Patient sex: M
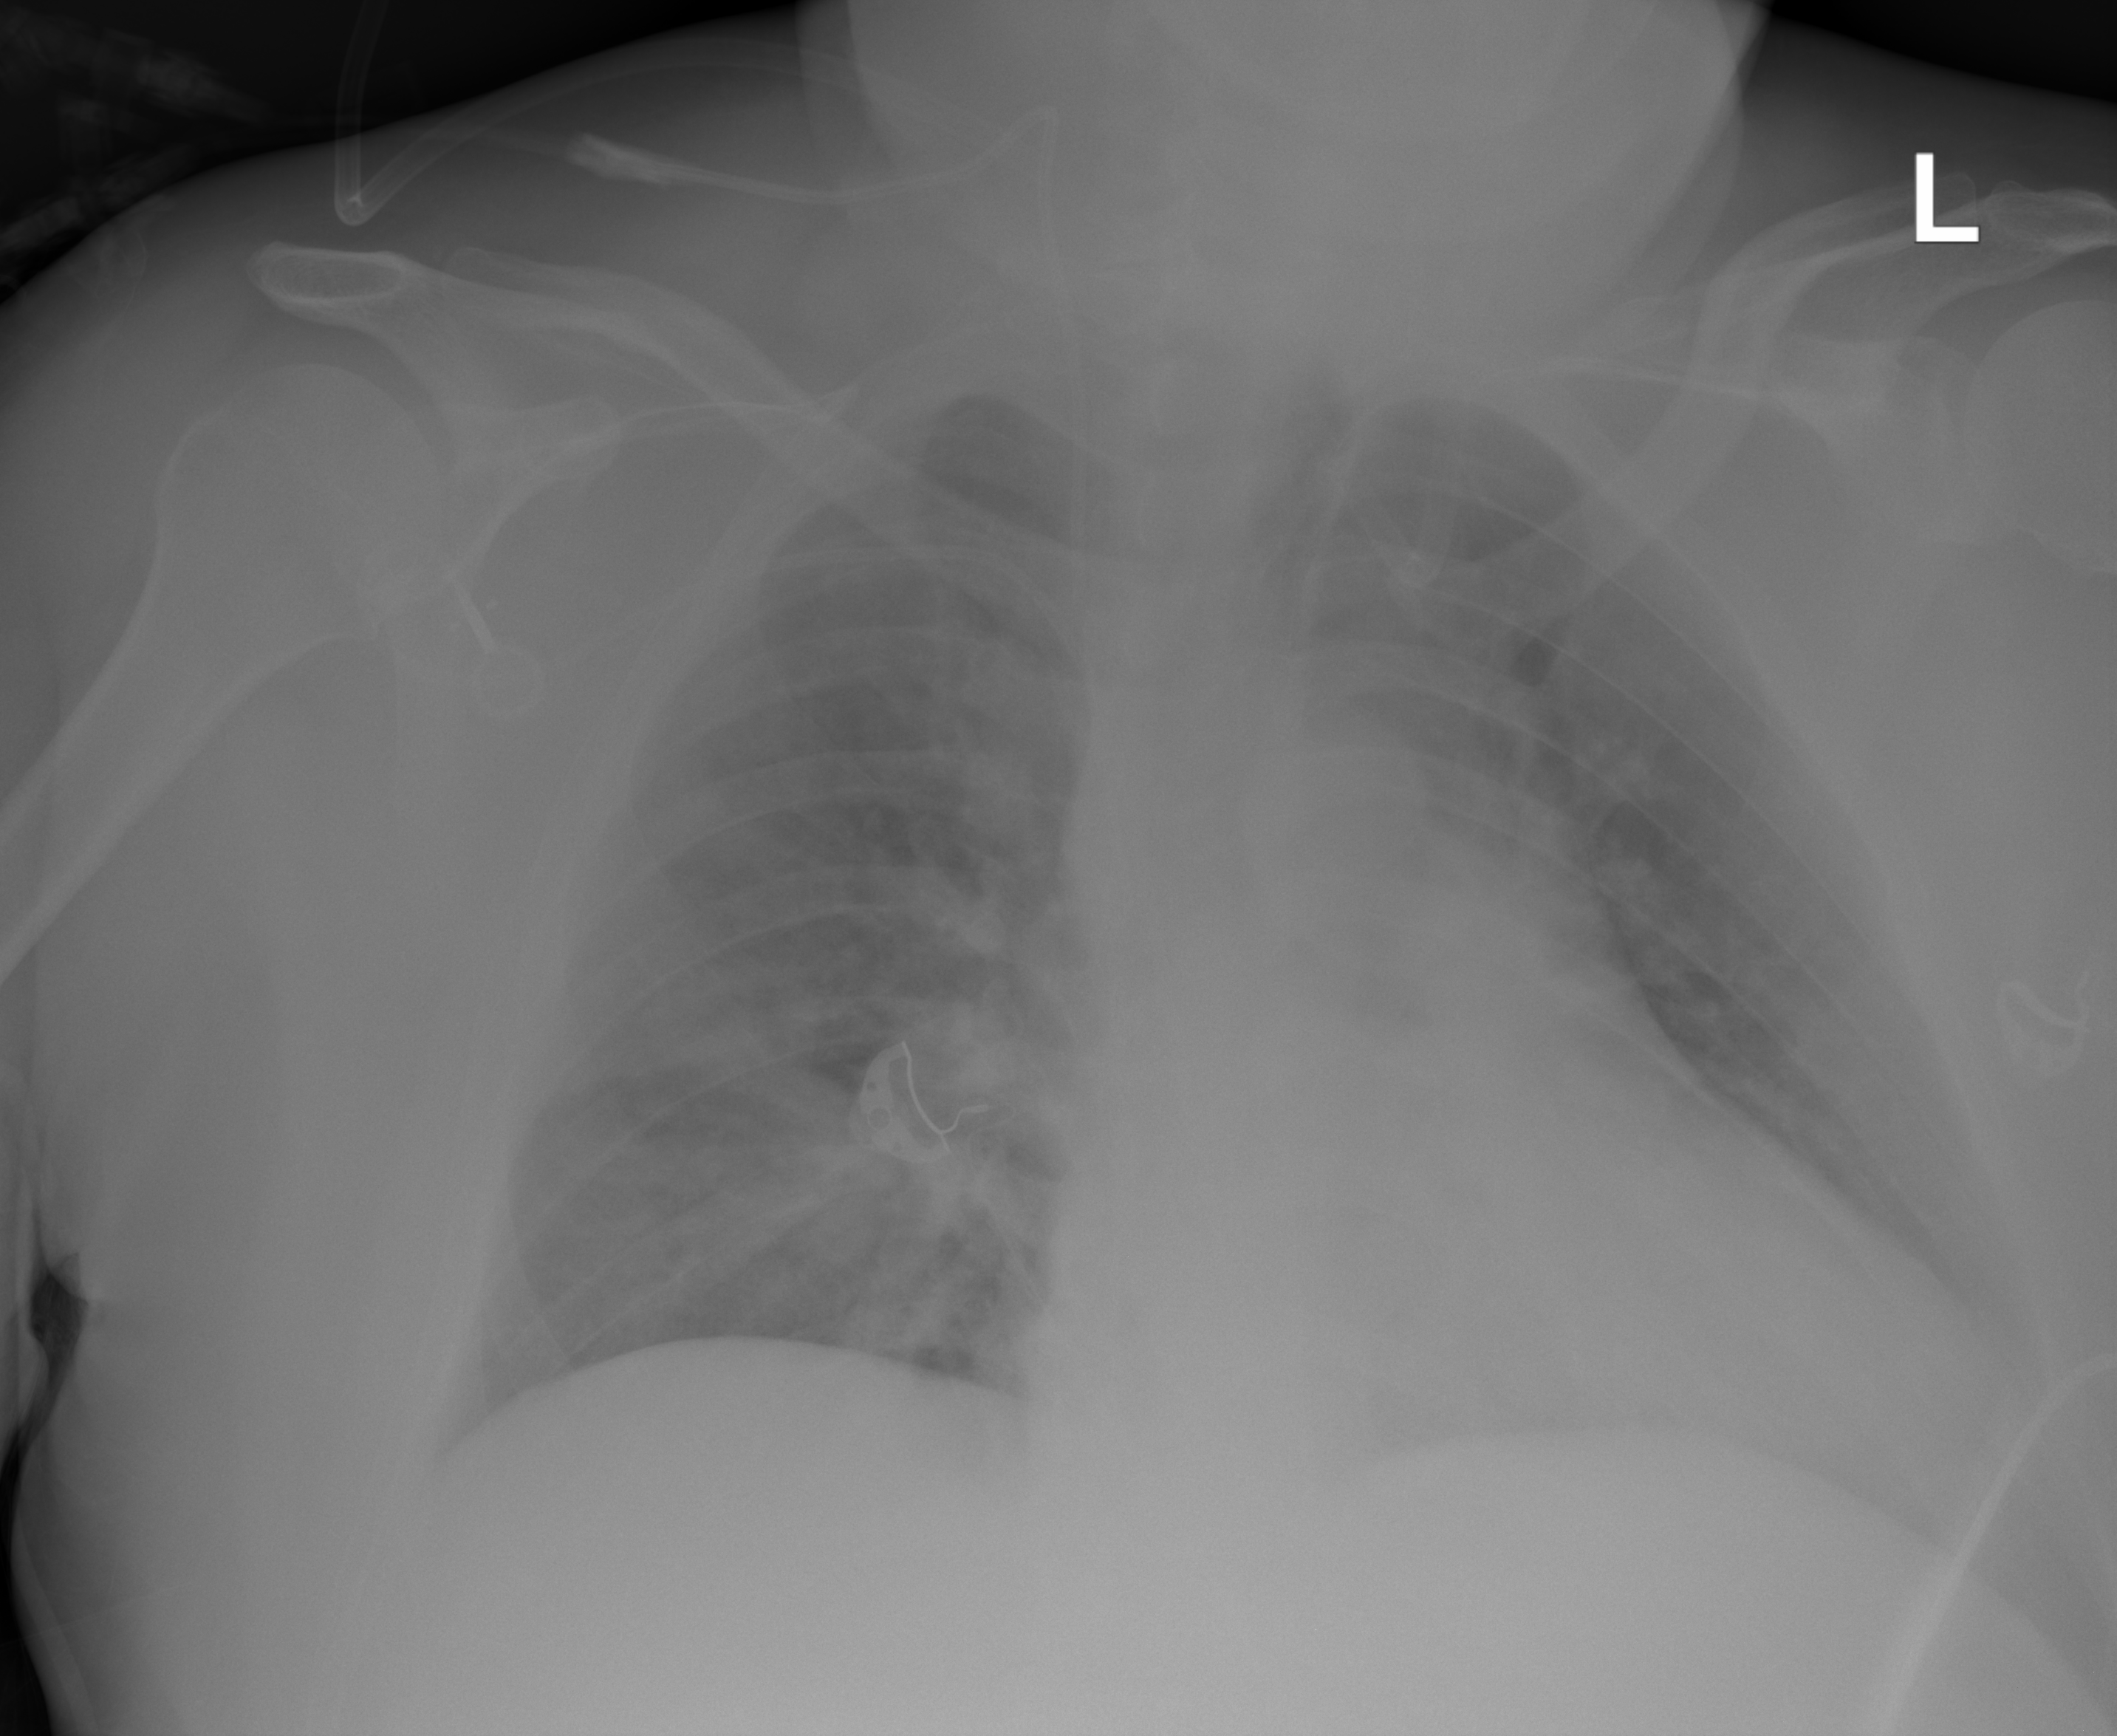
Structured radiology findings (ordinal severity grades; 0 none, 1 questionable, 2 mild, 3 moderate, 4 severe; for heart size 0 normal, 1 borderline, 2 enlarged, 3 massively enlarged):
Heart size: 2
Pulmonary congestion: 2
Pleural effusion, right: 0
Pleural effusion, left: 0
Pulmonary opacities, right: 2
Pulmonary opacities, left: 2
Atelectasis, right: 0
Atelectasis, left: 0